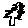
Label: tree